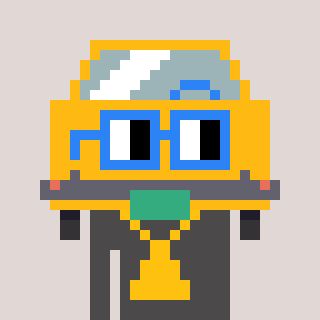
a pixel art character with square blue glasses, a taxi-shaped head and a grayscale-colored body on a warm background